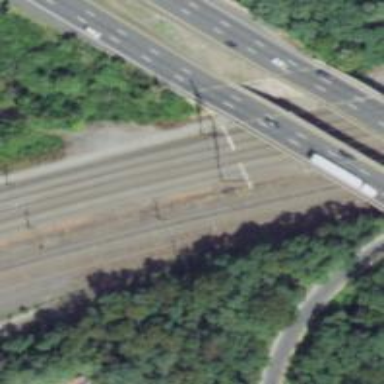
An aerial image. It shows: Disused railway yard.